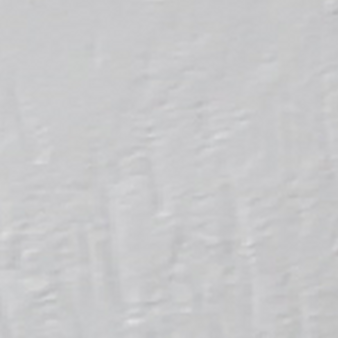
Label: other